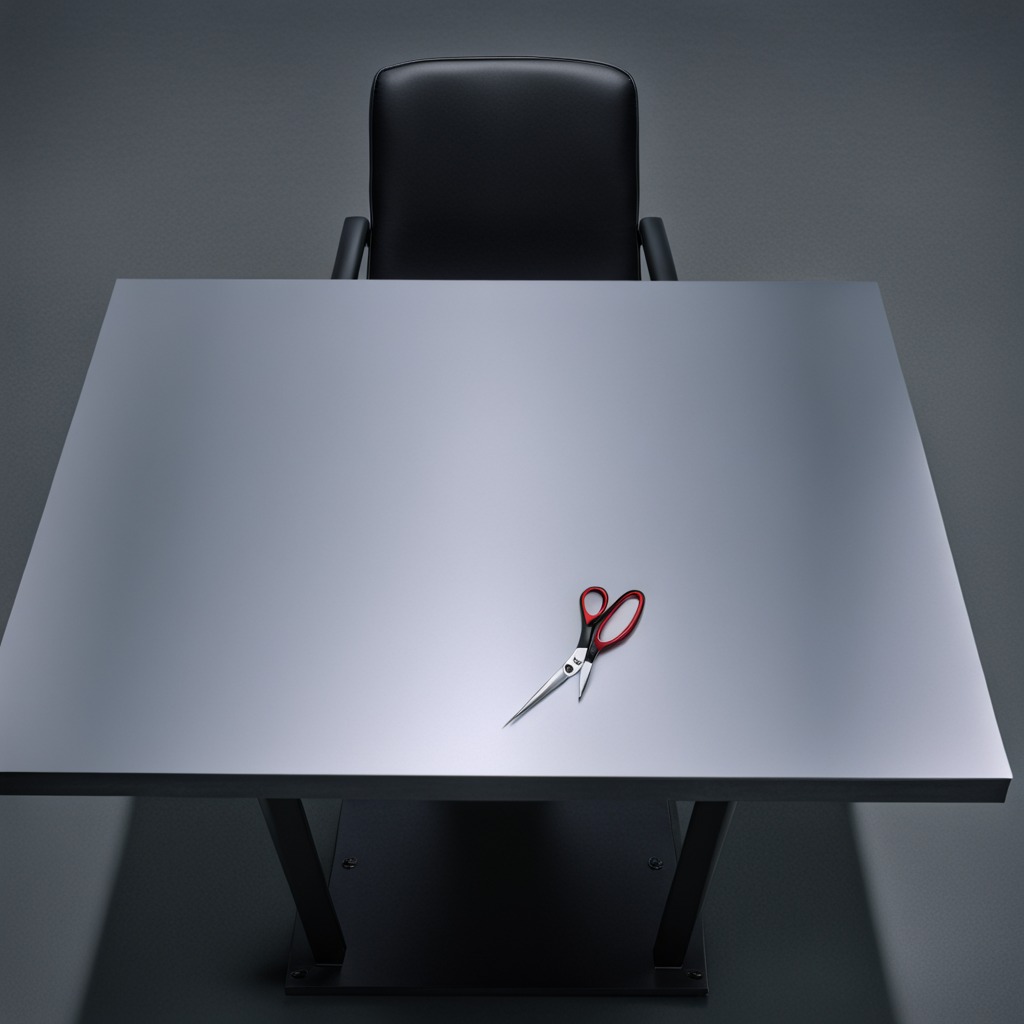
A scissor is lying on the tabletop.